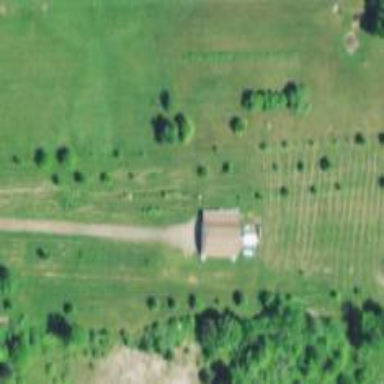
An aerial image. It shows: Driveway.